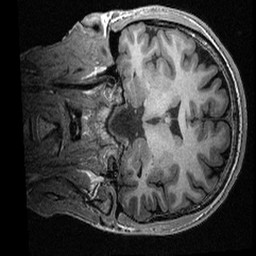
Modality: T1w
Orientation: coronal
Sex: male
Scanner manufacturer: ge
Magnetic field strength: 3 T
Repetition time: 0.0064 s
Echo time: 0.00281 s